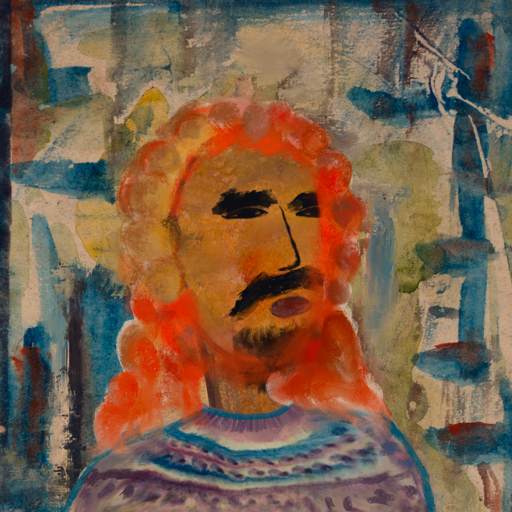
Background: Orphan, Head And Neck Side: Pipe, Face Side: Mosgoul, Bust: HillGirl, Hair Side: Rupkatha, Head Accessory: Blank, Second Necklace: Blank, Necklace: Blank, Baby: Blank